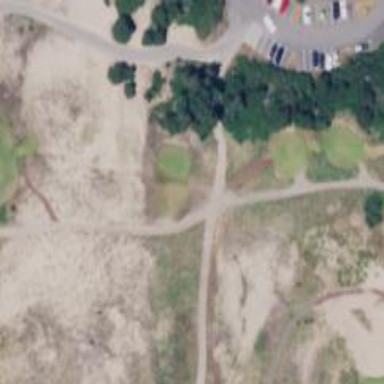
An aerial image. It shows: Path designated for golf carts.